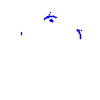
Particle: electron